Field crop: maize
Growth stage: 2
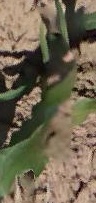
Species: maize